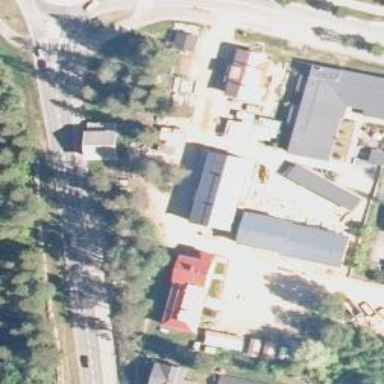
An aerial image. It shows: Veterinary facility.